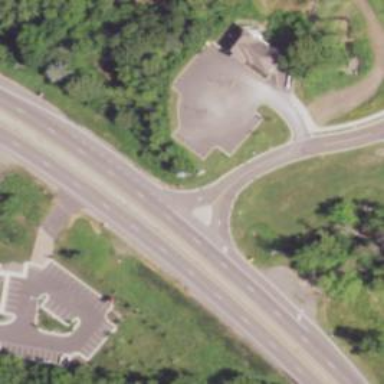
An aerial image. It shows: Asphalt road with primary link designation.